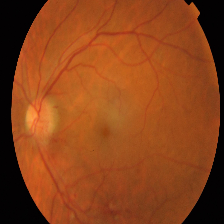
Diabetic retinopathy grade: Proliferative DR